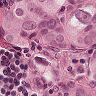
Metastatic tissue present: yes